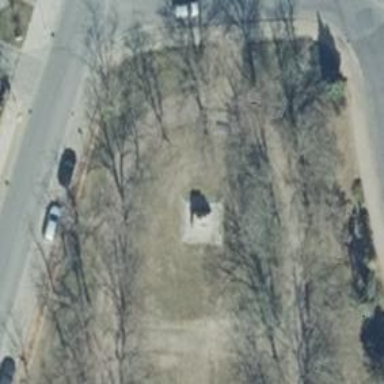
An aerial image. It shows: Historic memorial.